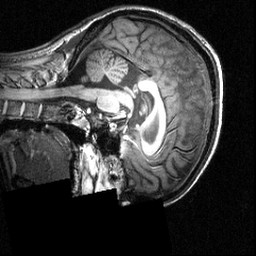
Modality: T1w
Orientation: sagittal
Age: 22
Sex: female
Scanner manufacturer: siemens
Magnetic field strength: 3.951 T
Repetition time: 1.5 s
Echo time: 0.00335 s